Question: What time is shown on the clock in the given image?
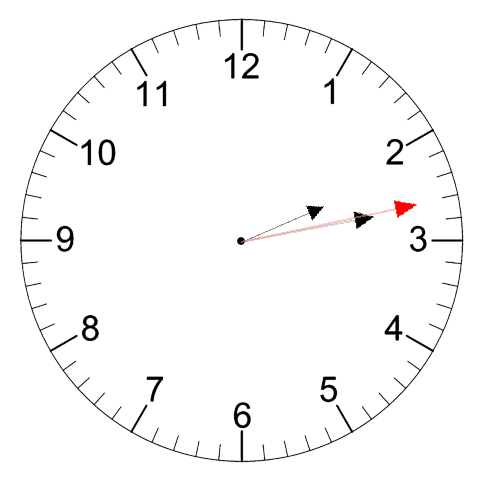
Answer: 02:13:13